Field crop: maize
Growth stage: 2
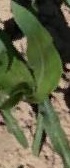
Species: maize